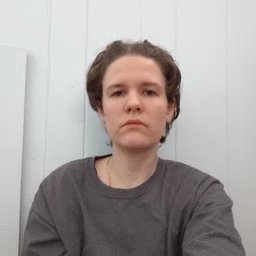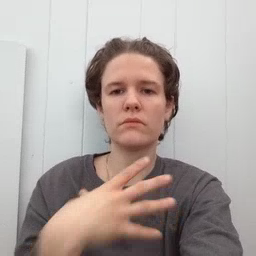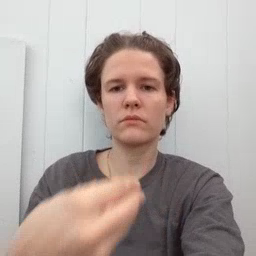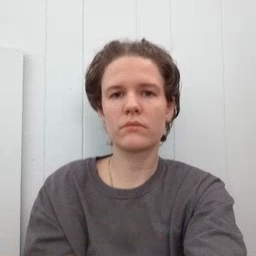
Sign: white